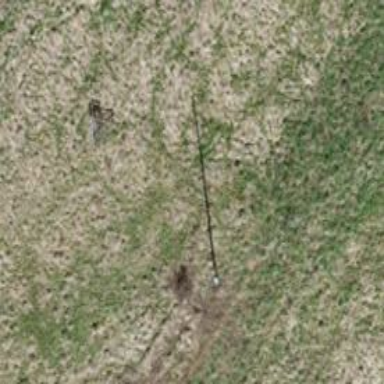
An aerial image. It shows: Minor power line.